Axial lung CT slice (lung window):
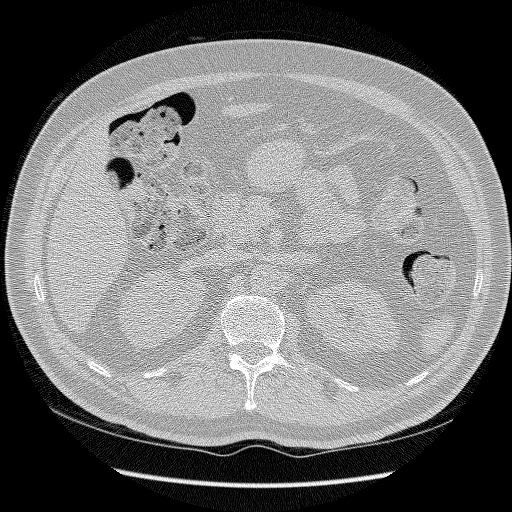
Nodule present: no